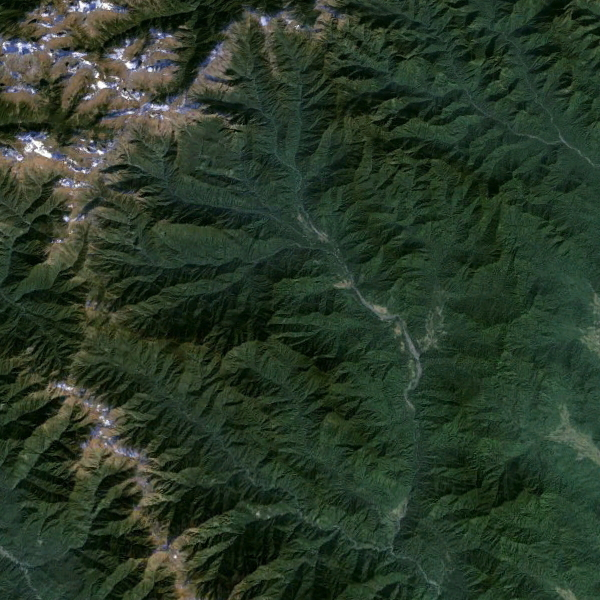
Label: Mountain